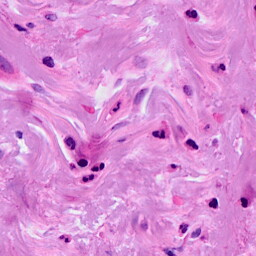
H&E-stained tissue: Breast